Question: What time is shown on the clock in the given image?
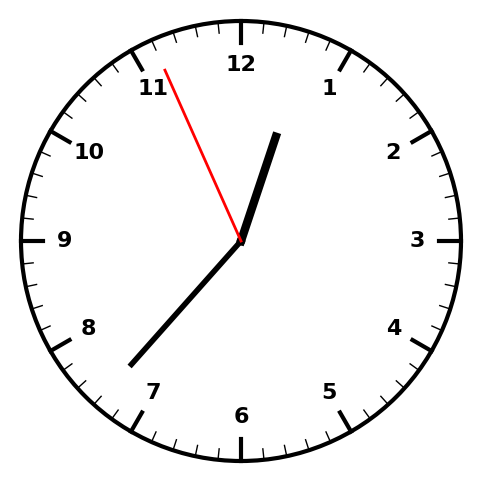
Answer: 12:36:56